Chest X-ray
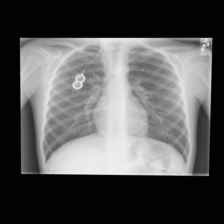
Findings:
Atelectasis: negative
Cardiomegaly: negative
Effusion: negative
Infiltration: negative
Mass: negative
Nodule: negative
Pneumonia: negative
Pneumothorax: negative
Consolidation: negative
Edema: negative
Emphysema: negative
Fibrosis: negative
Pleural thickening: negative
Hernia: negative